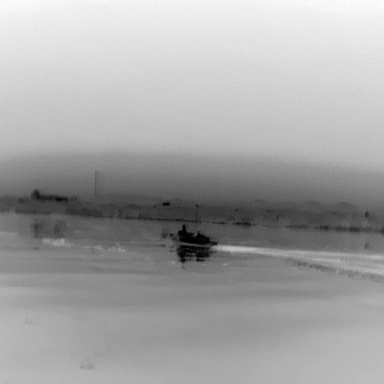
There is a warship in the infrared image.